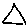
Label: triangle